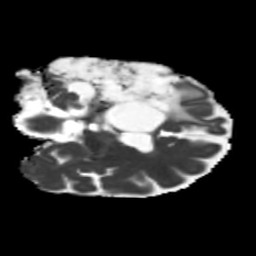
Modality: MD
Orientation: coronal
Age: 48
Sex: male
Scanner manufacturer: siemens
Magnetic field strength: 3 T
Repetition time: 5.25 s
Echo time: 0.08 s